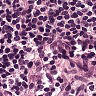
Metastatic tissue present: no